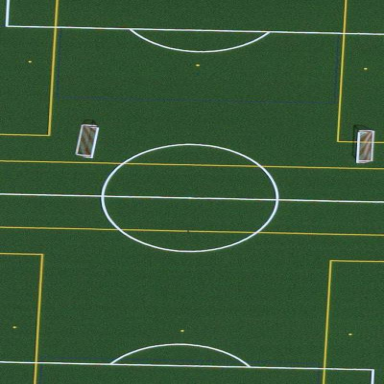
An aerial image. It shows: Soccer pitch for leisure land activities.